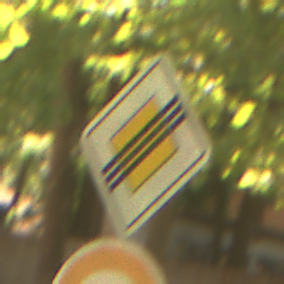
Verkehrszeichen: EndeVorfahrtsstrasse
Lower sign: Ueberholverbot
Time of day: Midday
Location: Outdoor (Nature)
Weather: PartlyCloudy
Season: NotSpecified
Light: Natural